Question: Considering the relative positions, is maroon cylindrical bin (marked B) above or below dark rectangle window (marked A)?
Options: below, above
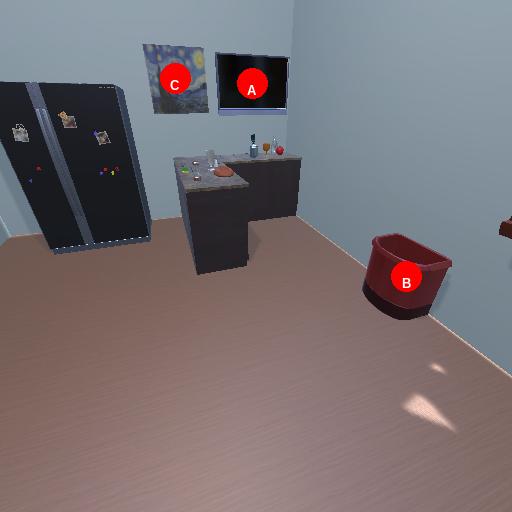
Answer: below